Interaction volume radius: 5 \u00c5
Interaction volume height: 35 \u00c5
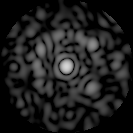
Disorder parameter: 0.6924